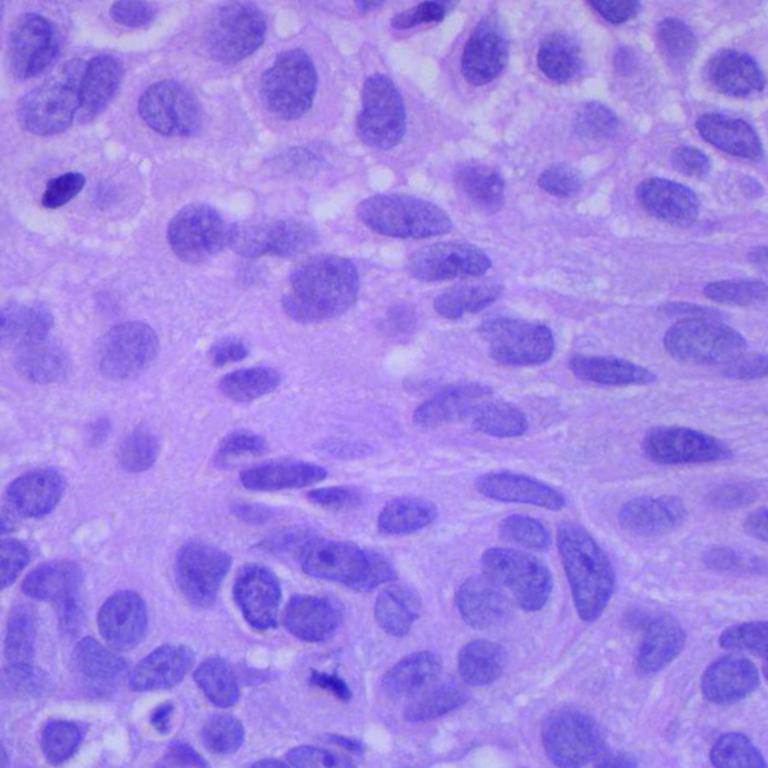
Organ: lung
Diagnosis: squamous carcinomas